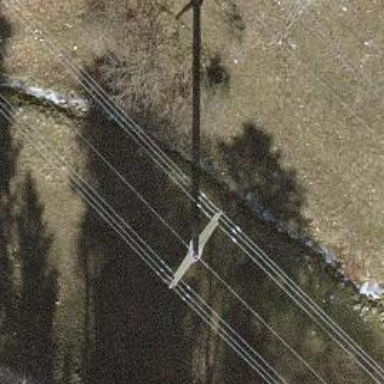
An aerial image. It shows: Power tower.